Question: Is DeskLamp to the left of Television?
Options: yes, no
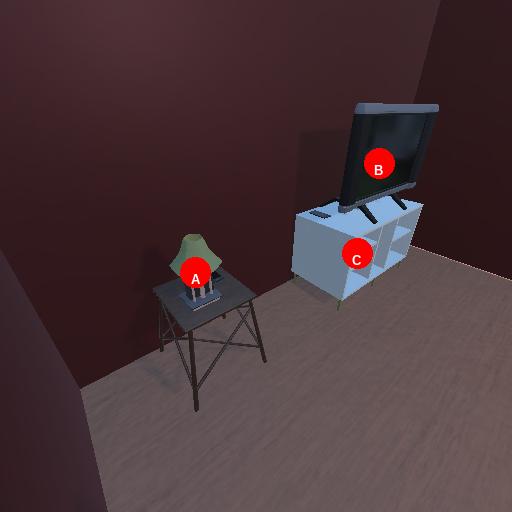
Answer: yes